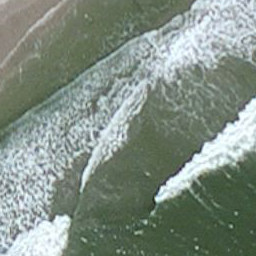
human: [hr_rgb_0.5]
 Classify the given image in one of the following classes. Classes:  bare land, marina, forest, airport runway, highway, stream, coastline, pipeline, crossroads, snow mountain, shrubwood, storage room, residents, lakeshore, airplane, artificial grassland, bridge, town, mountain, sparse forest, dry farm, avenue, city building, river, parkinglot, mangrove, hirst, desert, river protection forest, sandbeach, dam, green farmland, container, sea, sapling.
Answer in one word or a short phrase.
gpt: coastline